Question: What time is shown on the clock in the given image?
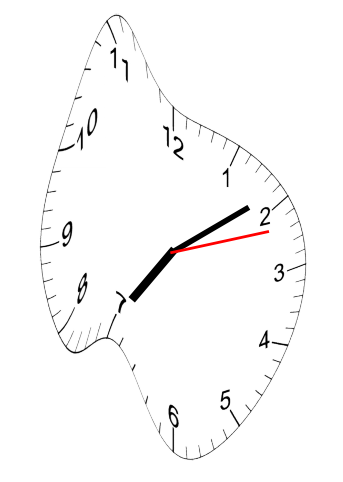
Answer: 07:09:12